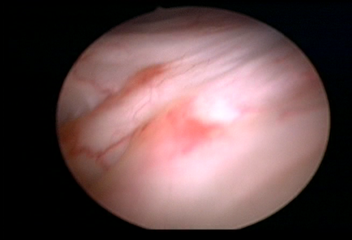
Modality: WLC
Class: Normal mucosa
Bladder cancer association: No